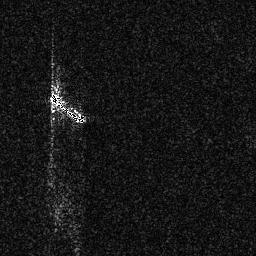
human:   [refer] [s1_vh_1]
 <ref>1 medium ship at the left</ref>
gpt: <box>[[18, 35, 33, 48, 0]]</box>